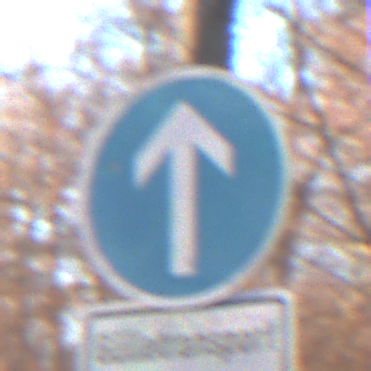
Verkehrszeichen: VorgeschriebeneFahrtrichtungGeradeaus
Zusatzzeichen unten: BesondereFahrzeugeUndTransportgueter12
Umgebung: Outdoor, Nature
Tageszeit: SunriseSunset
Wetter: Clear
Licht: Natural
Jahreszeit: Autumn
Kontrast: HighContrast